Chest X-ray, AP view. Patient: 52 years old, sex M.
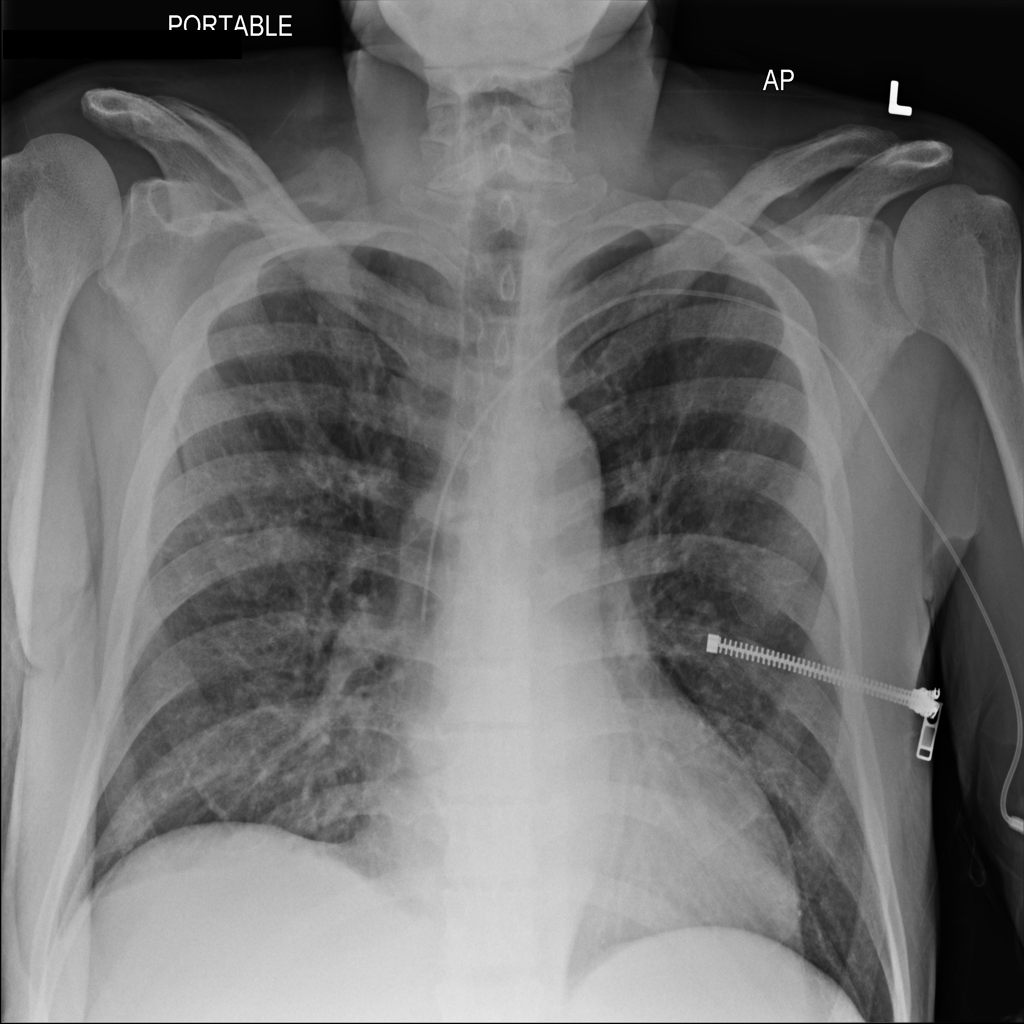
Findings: No Finding